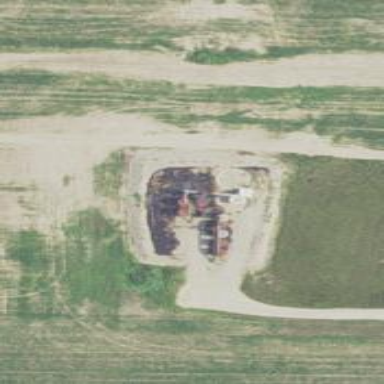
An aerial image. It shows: Storage tank that is man-made.